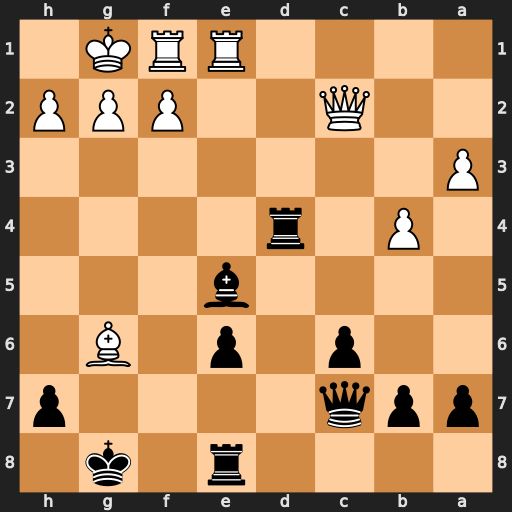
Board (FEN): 4r1k1/ppq4p/2p1p1B1/4b3/1P1r4/P7/2Q2PPP/4RRK1
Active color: b
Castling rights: -
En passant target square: -
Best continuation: Bxh2+ Kh1 Rh4